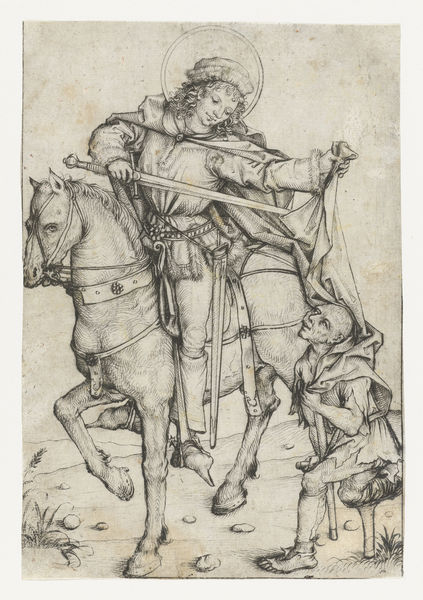
Titel: Heilige Maarten te paard
Künstler: Meester van het Amsterdamse Kabinet
Standort: Amsterdam
Institution: Rijksmuseum
Schlagwörter: weiß, landschaft, sand, schwarz, zeichnung, gras, weg, mütze, arm, falten, steine, hügel, mantel, pferd, reiter, druck, stich, schwert, heiligenschein, nimbus, kranker, zaum, bettler, heiliger, heilig, holzbein, martin, glorie, teilen, lahmer, mantelhalbierung, teilung mit dem bettler